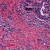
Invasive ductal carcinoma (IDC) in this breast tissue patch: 1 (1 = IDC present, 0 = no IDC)